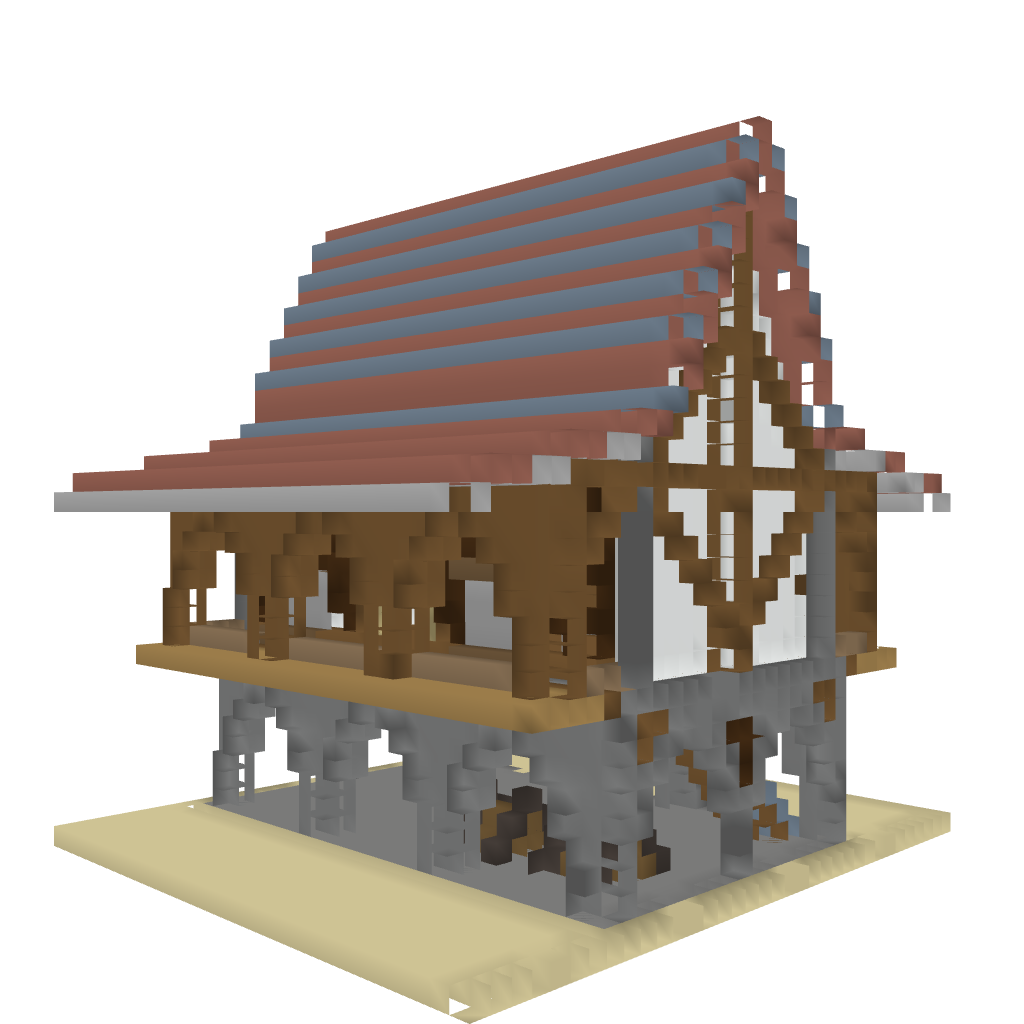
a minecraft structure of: farm house